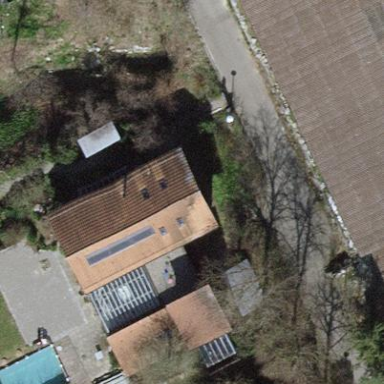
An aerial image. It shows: Building with tiled roof.